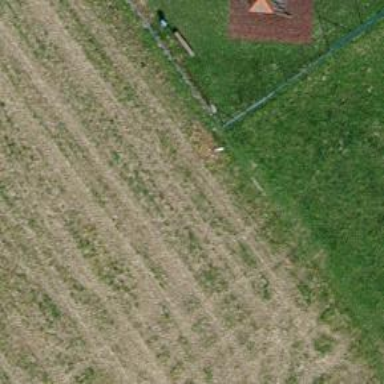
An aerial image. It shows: Fence is in the image.